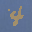
Label: 4